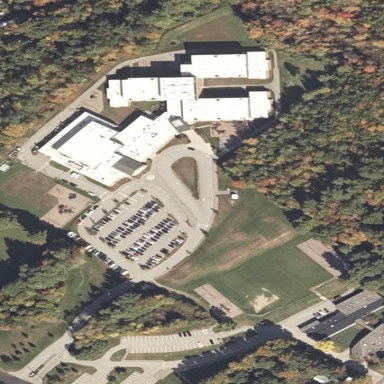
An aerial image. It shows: School.